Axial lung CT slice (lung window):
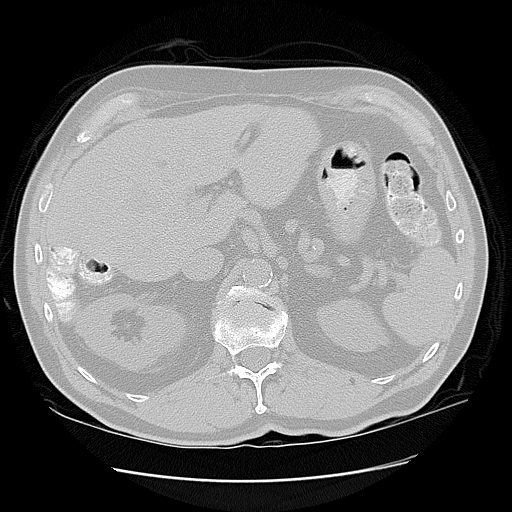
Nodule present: no